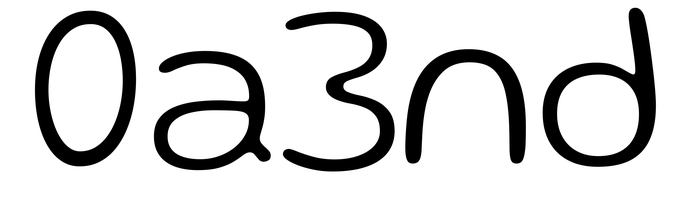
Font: Gluten_ExtraLight